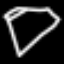
Label: diamond